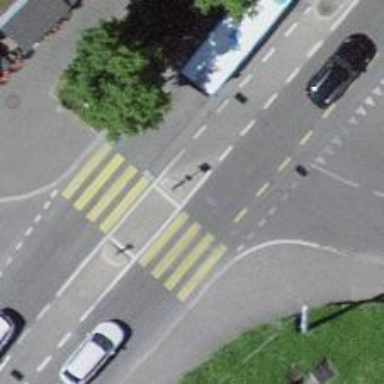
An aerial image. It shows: Uncontrolled crossing with pedestrian island.